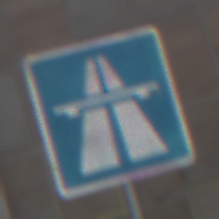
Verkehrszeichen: Autobahn
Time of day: MorningAfternoon
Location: Roofed (Urban)
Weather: PartlyCloudy
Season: NotSpecified
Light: Natural